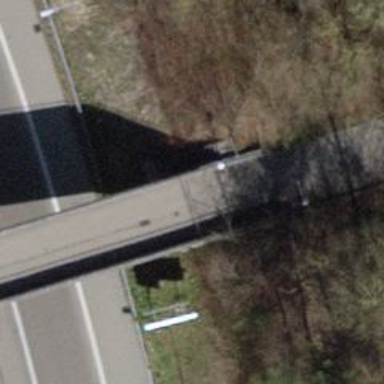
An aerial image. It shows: Swing gate barrier.